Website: apple
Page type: address-validator
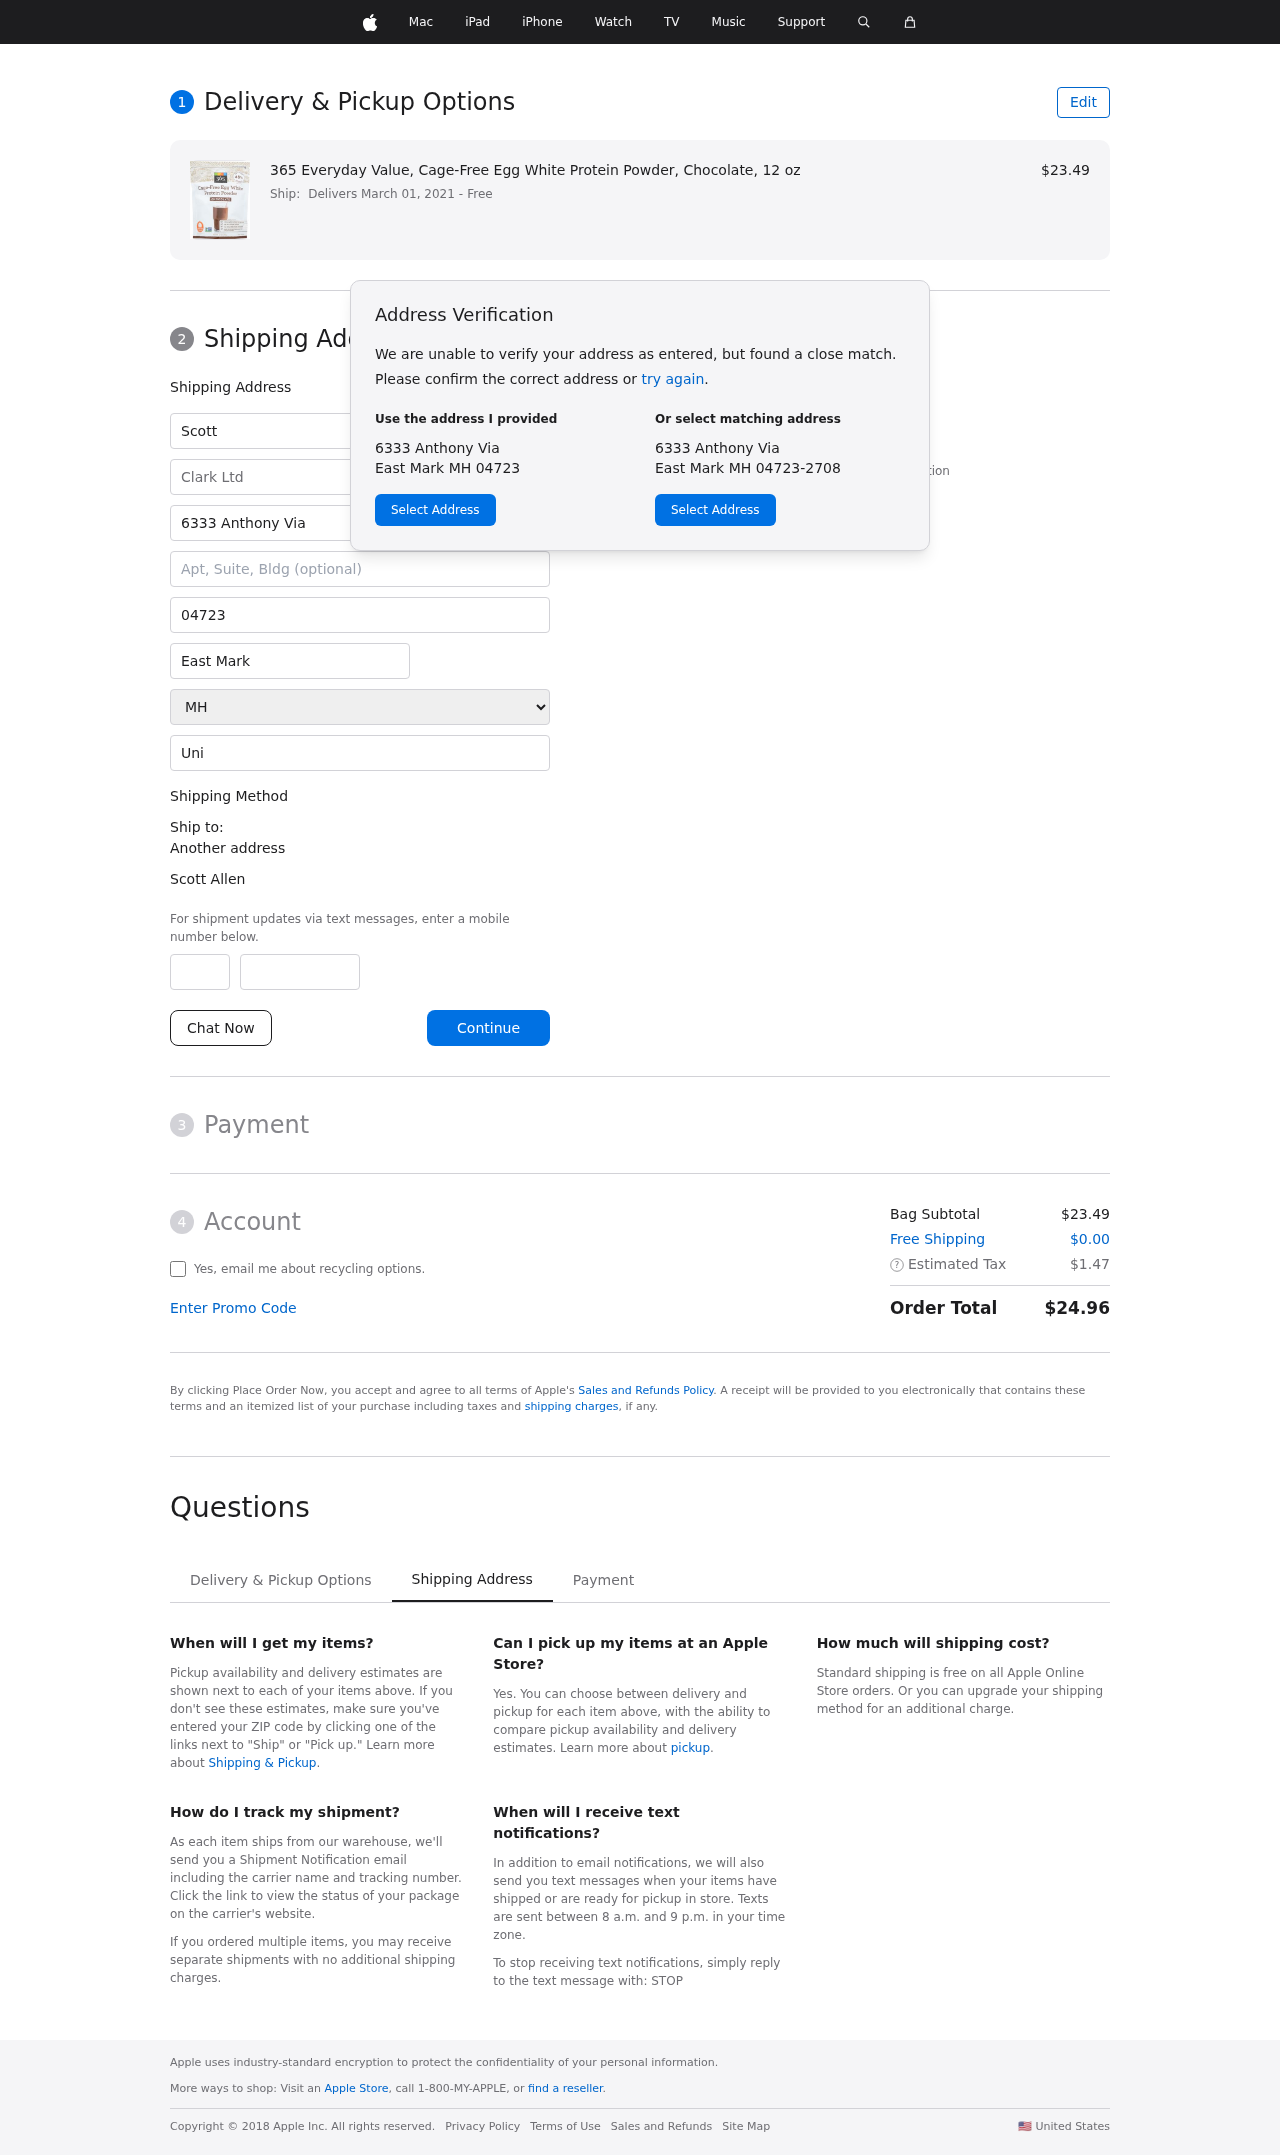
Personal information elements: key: PII_CITY
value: East Mark
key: PII_COMPANY
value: Clark Ltd
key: PII_COUNTRY
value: United States
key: PII_FIRSTNAME
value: Scott
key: PII_FULLNAME
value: Scott Allen
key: PII_LASTNAME
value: Allen
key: PII_PHONE_AREA
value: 385
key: PII_PHONE_SUFFIX
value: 4209
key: PII_POSTCODE
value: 04723
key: PII_STATE
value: MH
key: PII_STREET
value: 6333 Anthony Via
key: PII_CITY_STATE_ZIP
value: East Mark MH 04723
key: PII_STATE_ABBR
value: MH
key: PII_POSTCODE_FULL
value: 04723
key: PII_POSTCODE_NUMERIC
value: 4723
Product elements: key: PRODUCT1_NAME
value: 365 Everyday Value, Cage-Free Egg White Protein Powder, Chocolate, 12 oz
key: PRODUCT1_PRICE
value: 23.49
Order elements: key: ORDER_DELIVERY_DATE
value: Delivers March 01, 2021
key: ORDER_SUBTOTAL
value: $23.49
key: ORDER_SHIPPING_COST
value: $0.00
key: ORDER_TAX
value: $1.47
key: ORDER_TOTAL
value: $24.96